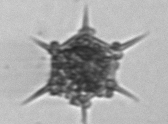
Label: Dictyocha